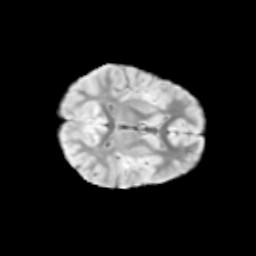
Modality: T2w
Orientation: axial
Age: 9
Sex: female
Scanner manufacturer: siemens
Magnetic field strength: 3 T
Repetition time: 3.8 s
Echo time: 0.07 s